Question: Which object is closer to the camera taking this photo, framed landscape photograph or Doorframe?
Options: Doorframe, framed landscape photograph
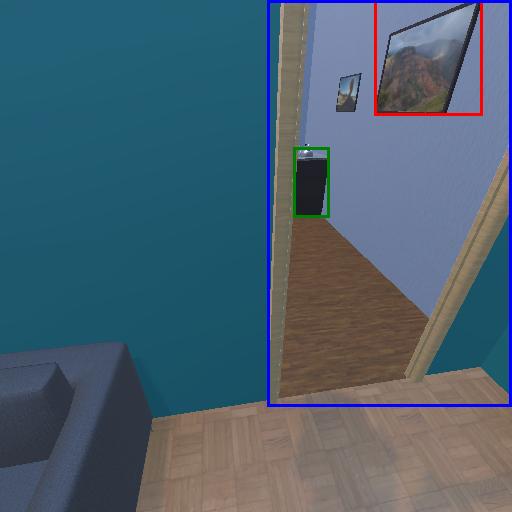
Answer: Doorframe